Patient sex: F
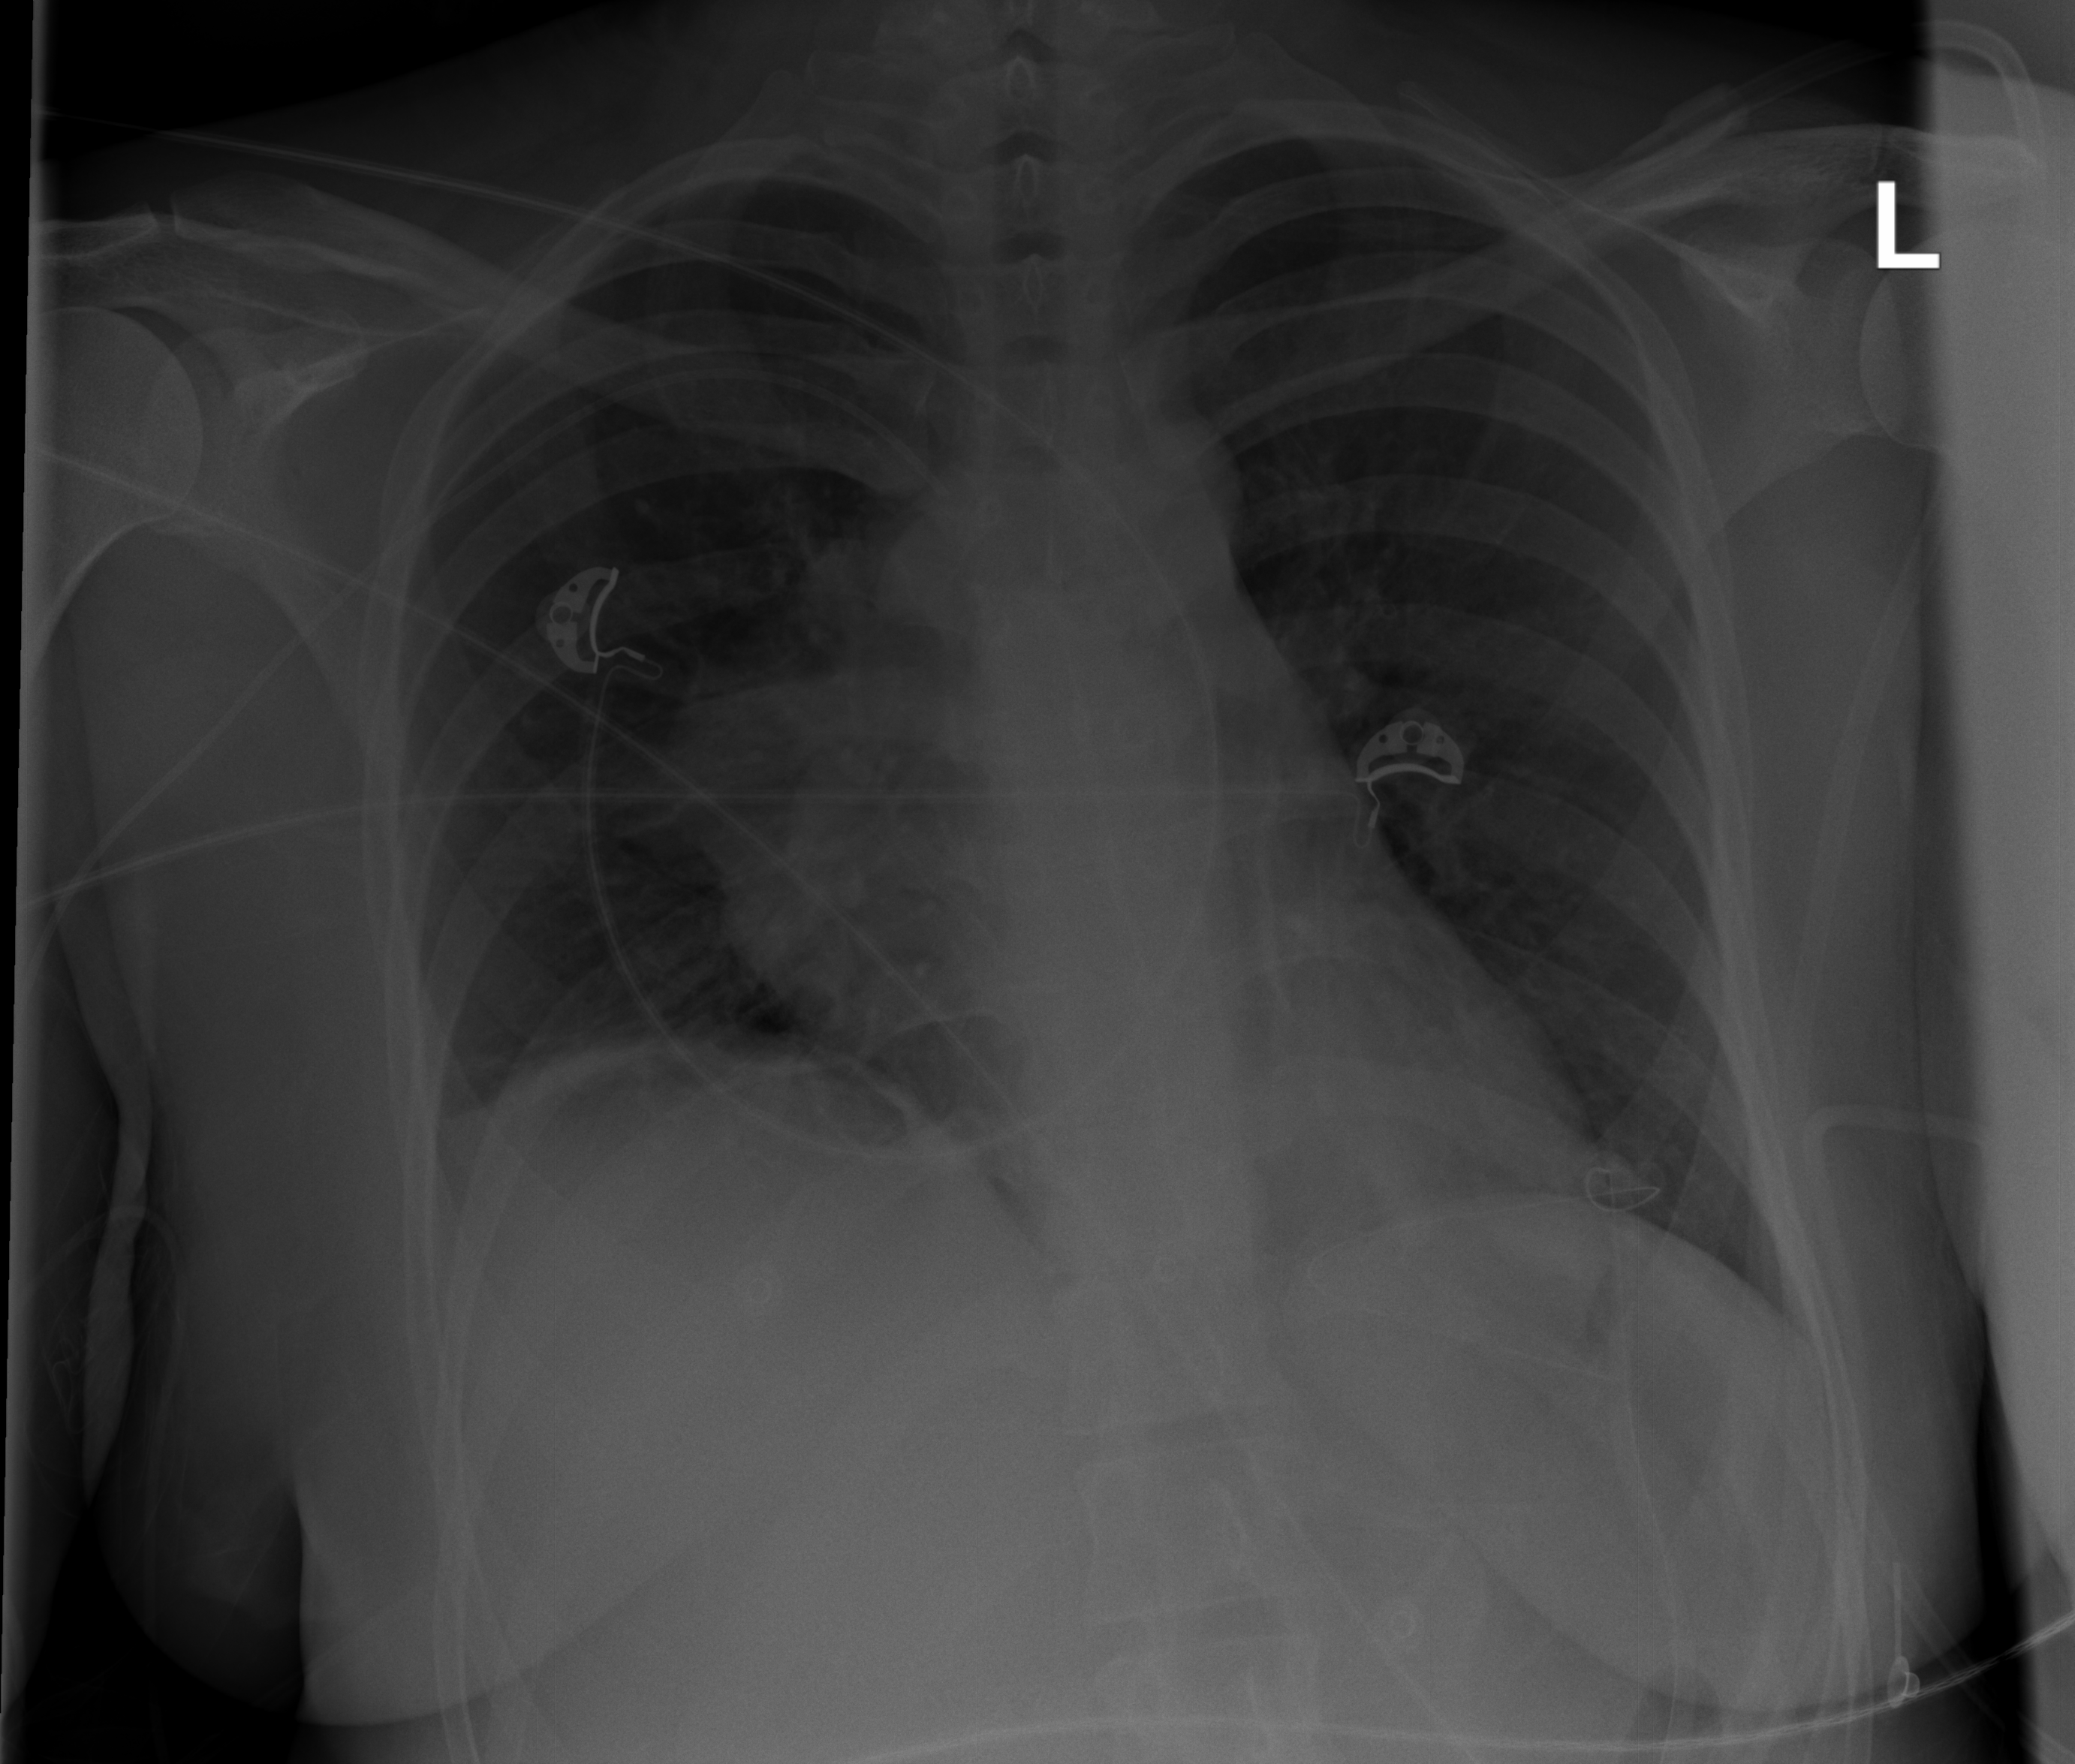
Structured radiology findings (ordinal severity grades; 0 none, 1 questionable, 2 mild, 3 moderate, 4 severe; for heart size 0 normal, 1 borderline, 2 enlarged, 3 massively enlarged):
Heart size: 3
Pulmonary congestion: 0
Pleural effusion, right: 2
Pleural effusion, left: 0
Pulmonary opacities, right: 1
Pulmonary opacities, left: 0
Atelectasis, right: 2
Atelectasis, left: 0